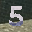
Label: 5